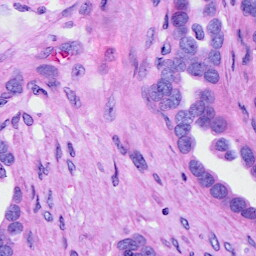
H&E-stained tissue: Ovarian